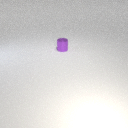
small purple metal cylinder